Question: '''
SELECT e.firstName,t.setDate, w.wageAmount
FROM TimeSheet t
INNER JOIN Employee e
ON e.employeeID = t.employeeID
INNER JOIN Salary s
ON s.salaryID = t.salaryID
INNER JOIN Wage w
ON w.wageID = s.wageID
INNER JOIN EmpHiringInfo ehf
ON ehf.EmpHiringInfoID = s.EmpHiringInfoID
INNER JOIN WageType wt
ON wt.wageTypeID = w.wageTypeID
WHERE (wt.wageTypeID = 19) AND (ehf.isActive = 1 AND s.isActive = 1
AND ehf.employeeID = 300) AND (CONVERT(varchar, t.setDate, 23) BETWEEN '2000-08-02' AND '2020-08-04')
'''
By the way, the wage is only one for every month, so the wage is repetitive. So for the month 11,2010 wage is 3600 regardless how many days in 11,2010 ...

I need to gather all similar month/year into one cell discarding days and time. For example
2010-11-12 and 2010-11-26 has to be contracted to one cell as 2010-11 (in any format).
Any help is appreciated.
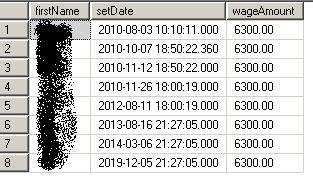
Answer: To Unify all the dates to months you can do something like this:
'''
dateadd(mm,datediff(mm,0,t.setDate),0)
'''
But you will need to group by this is you want to do aggregations:
'''
select e.firstName,dateadd(mm,datediff(mm,0,t.setDate),0), sum(w.wageAmount)
from ...
group by e.firstName, dateadd(mm,datediff(mm,0,t.setDate),0)
'''